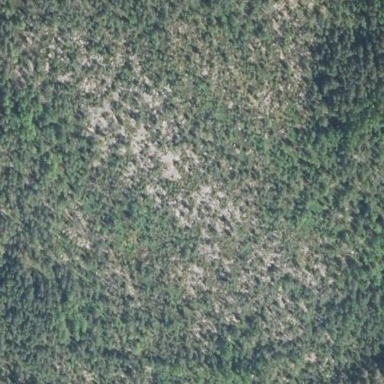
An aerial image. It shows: Forest area.